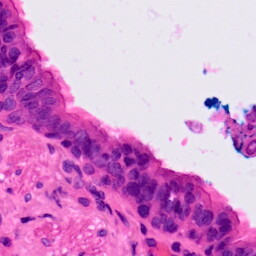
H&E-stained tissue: Lung